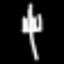
Label: fork